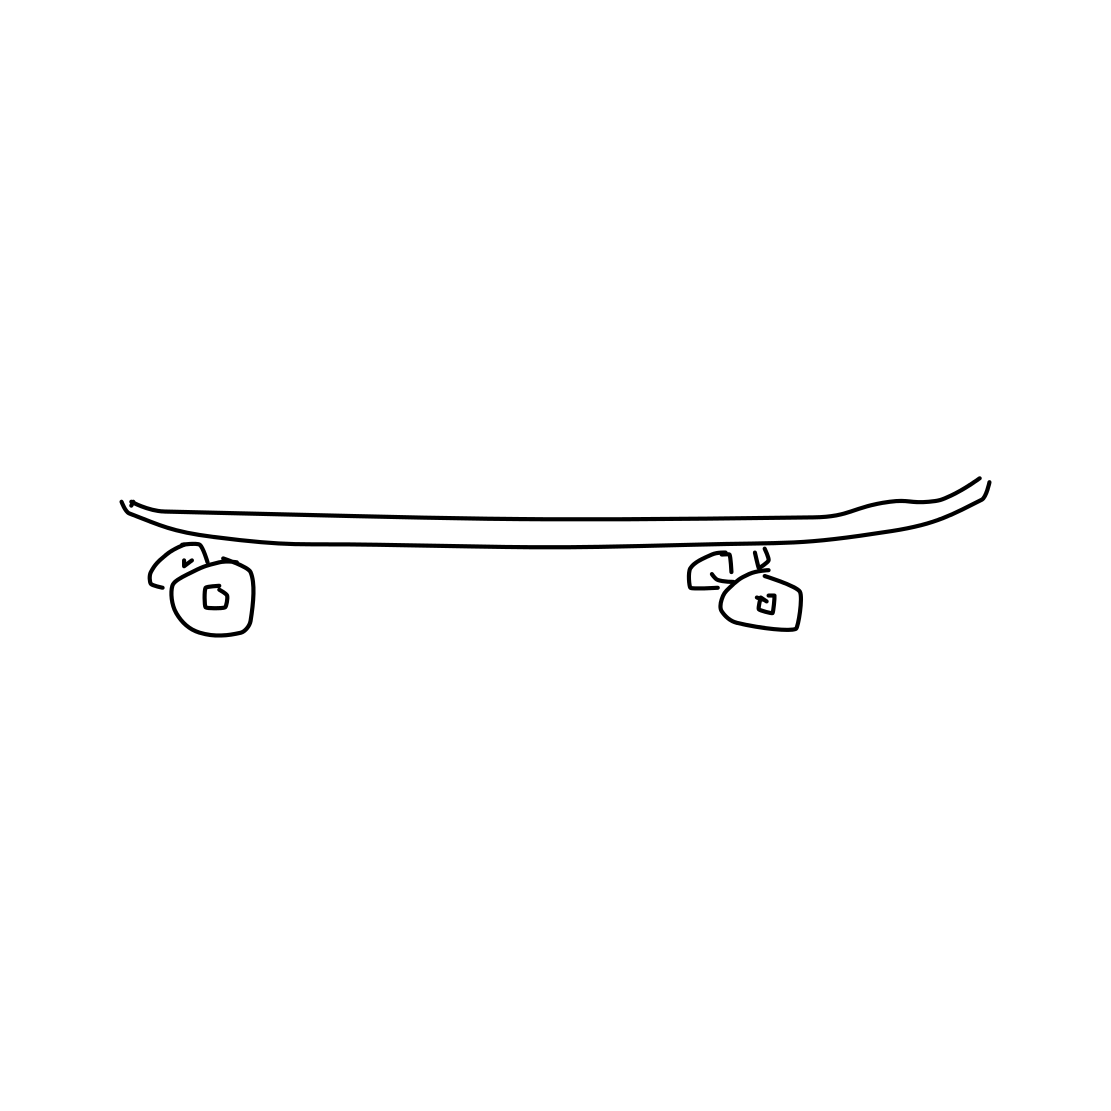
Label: skateboard